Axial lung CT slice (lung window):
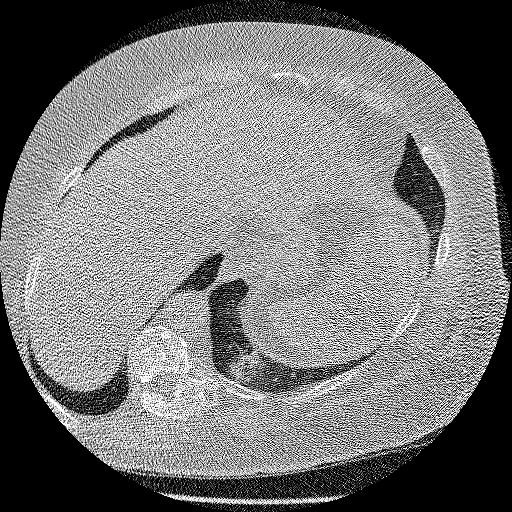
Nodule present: no